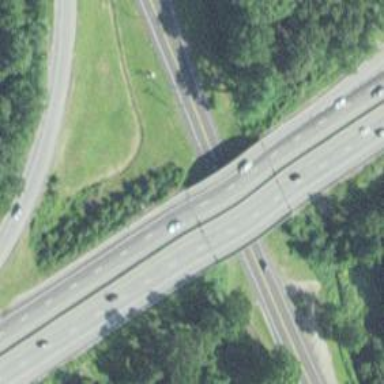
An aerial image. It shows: Motorway bridge.